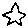
Label: star